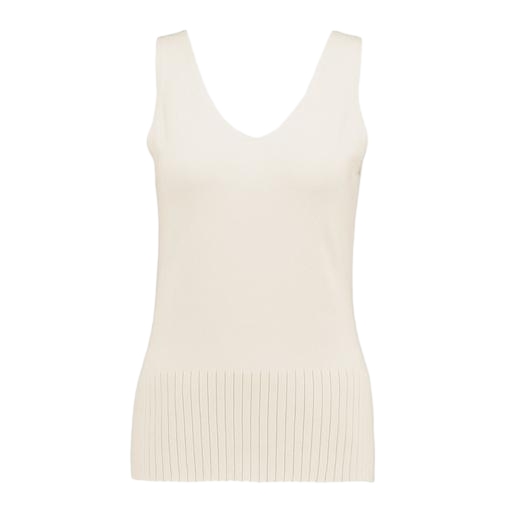
beige v-neck tank top, v-neck tank top, white ribbed tank, white background